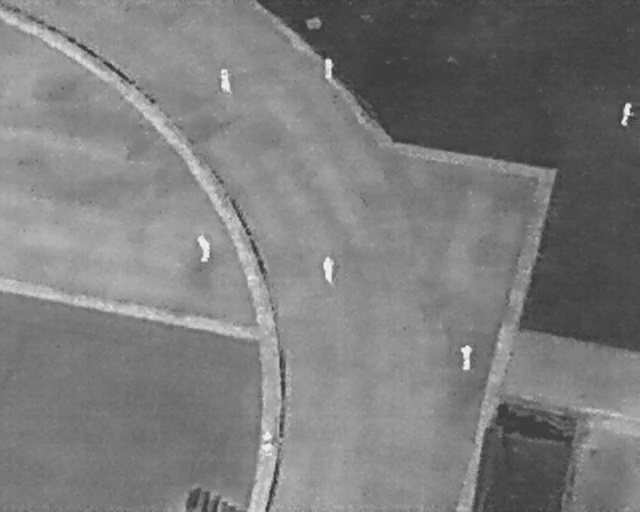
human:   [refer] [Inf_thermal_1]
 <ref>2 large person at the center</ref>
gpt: <box>[[29, 47, 34, 50, 2], [49, 51, 53, 53, 176]]</box>

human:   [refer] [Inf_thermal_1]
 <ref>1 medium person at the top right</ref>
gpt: <box>[[96, 21, 99, 23, 2]]</box>